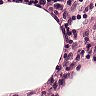
Metastatic tissue present: no